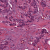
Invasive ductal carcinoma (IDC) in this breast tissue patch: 1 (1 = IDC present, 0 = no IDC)